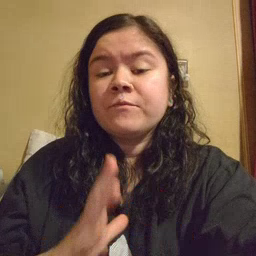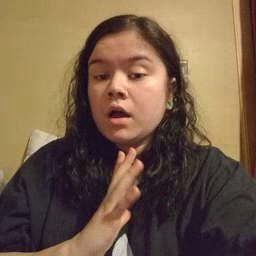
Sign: fine